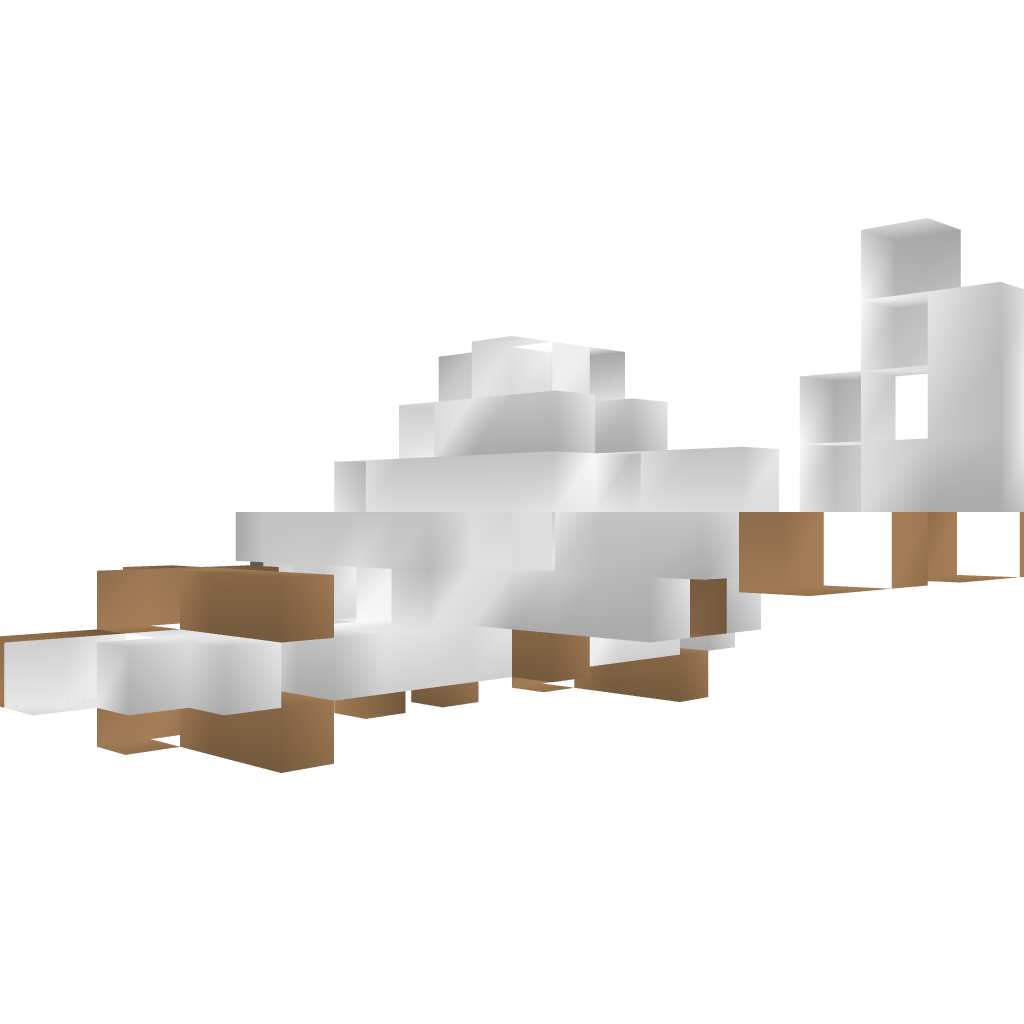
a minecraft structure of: Fighter Kn 101 A bad low quality